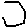
Label: hexagon